Chest X-ray:
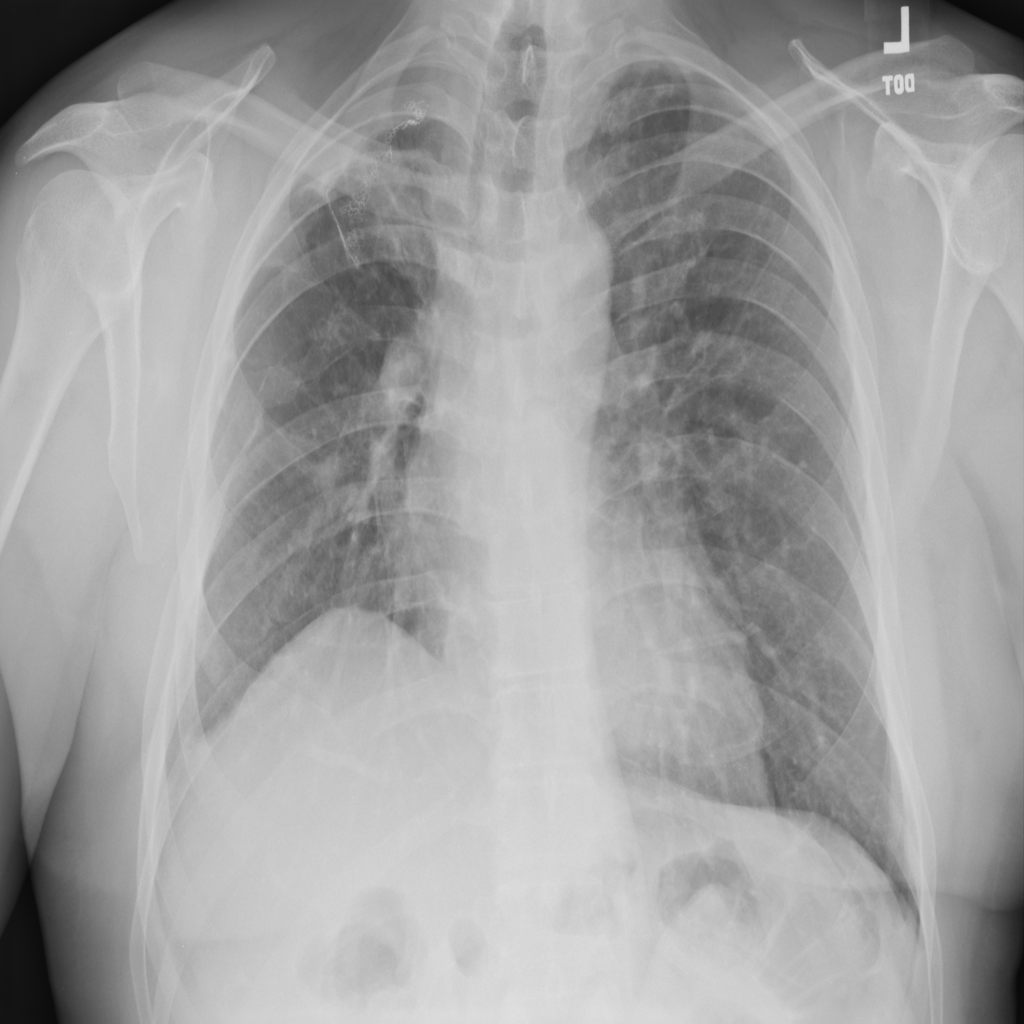
Findings: Consolidation, Fracture, Fibrosis
No abnormal finding: no